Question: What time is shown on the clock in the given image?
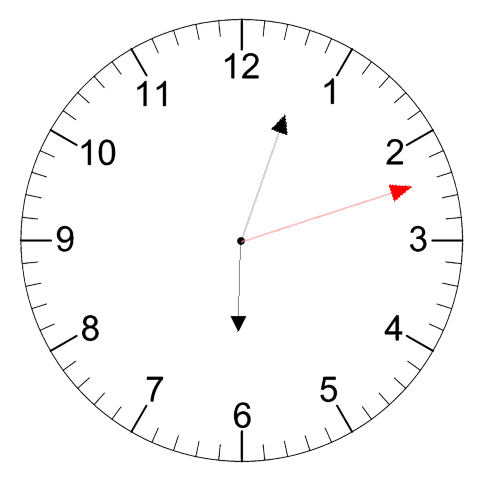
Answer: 06:03:12